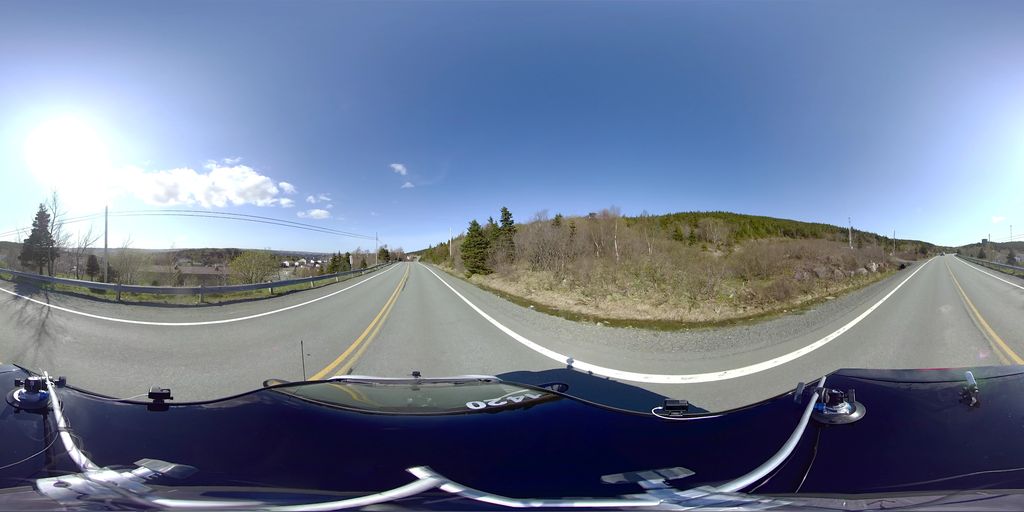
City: st_johns